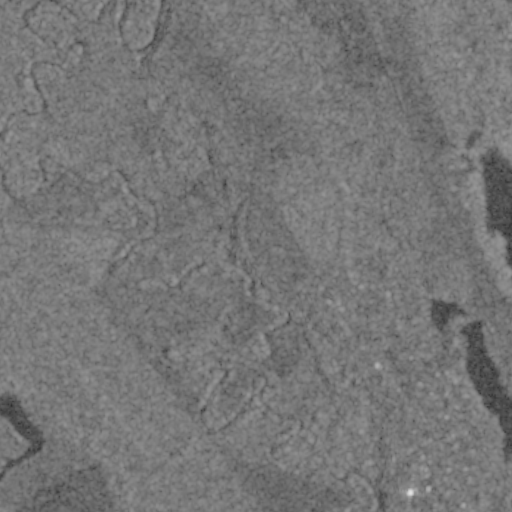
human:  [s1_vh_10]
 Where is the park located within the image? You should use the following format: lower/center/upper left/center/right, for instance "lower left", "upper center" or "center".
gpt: The park is located in the lower right of the image.
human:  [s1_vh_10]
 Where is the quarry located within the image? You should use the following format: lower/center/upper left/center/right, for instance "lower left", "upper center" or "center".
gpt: The quarry is located in the upper right of the image.
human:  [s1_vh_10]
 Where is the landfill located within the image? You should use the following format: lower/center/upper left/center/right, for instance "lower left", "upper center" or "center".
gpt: There is no landfill in the image.

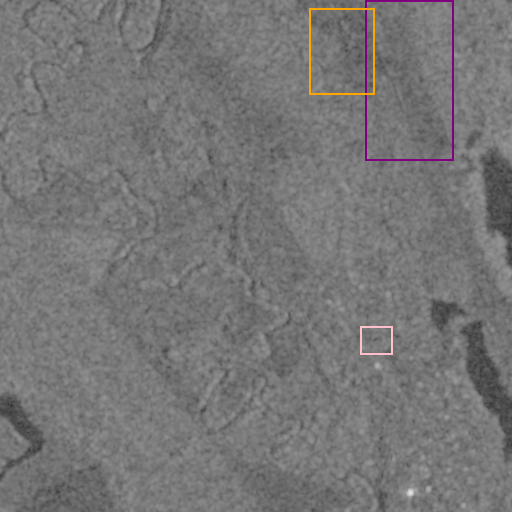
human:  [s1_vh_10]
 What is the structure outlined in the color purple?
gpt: The structure outlined in purple is a crop field.
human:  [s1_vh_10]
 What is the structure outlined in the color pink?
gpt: The structure outlined in pink is a park.
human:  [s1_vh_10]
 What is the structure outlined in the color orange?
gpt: The structure outlined in orange is a quarry.
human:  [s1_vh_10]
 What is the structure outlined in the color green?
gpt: There is no green outline.